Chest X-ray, AP view. Patient: 53 years old, sex F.
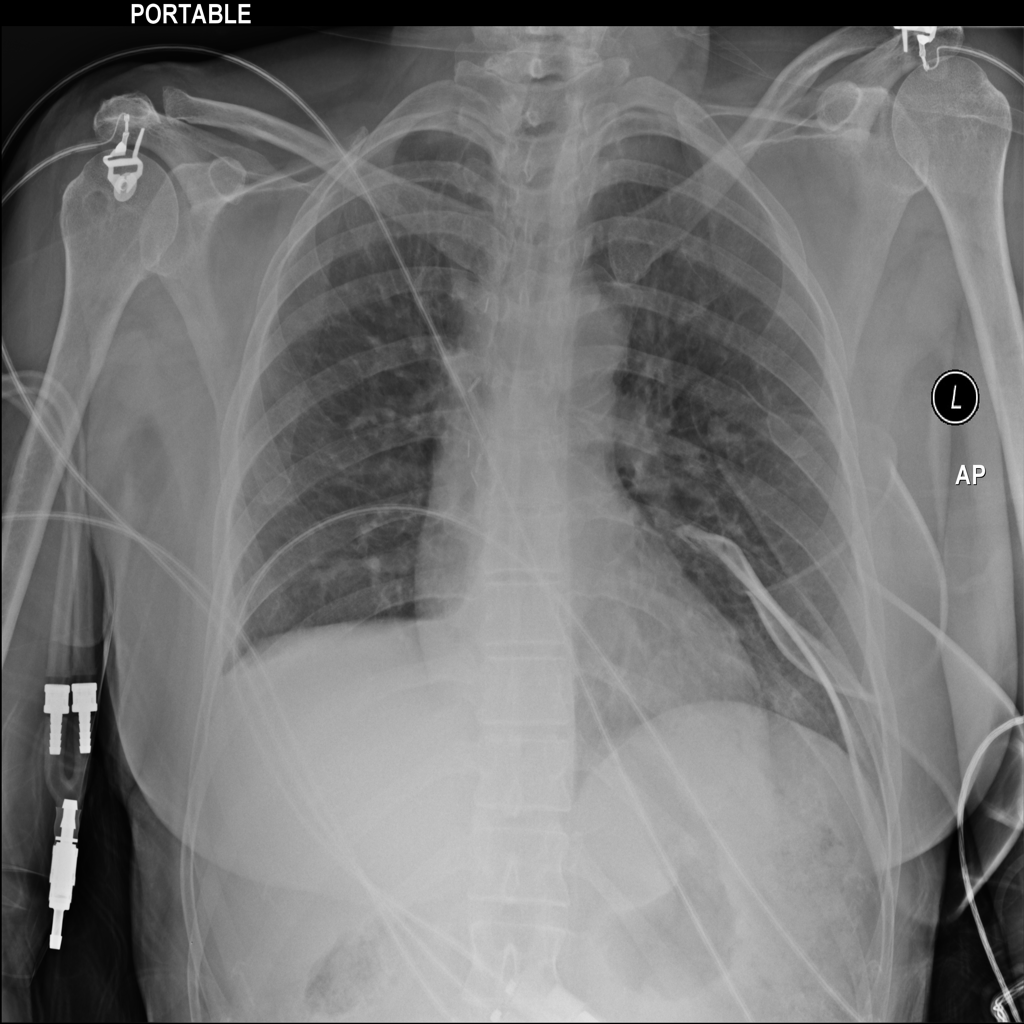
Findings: No Finding